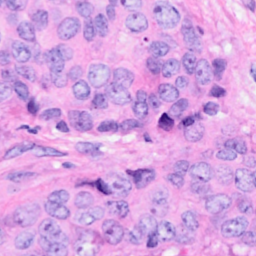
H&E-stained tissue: Breast